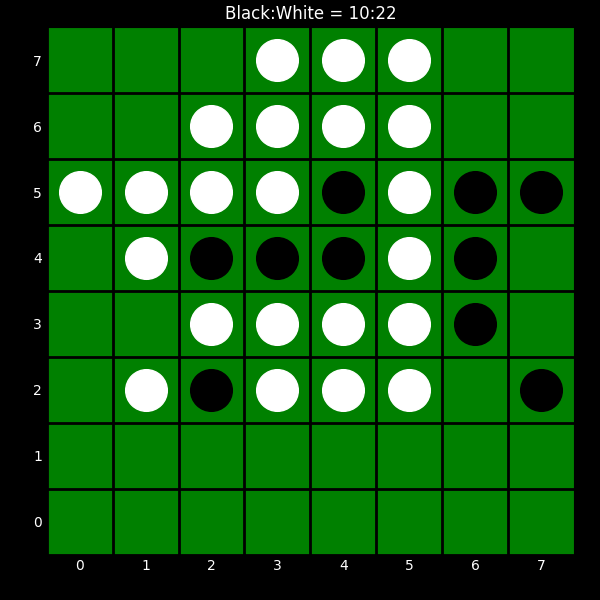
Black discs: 10
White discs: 22